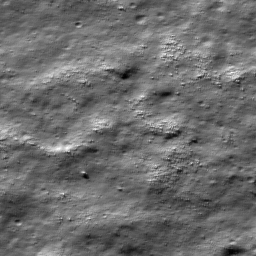
Host type: background_regolith
Lunar coordinates: latitude nan, longitude nan